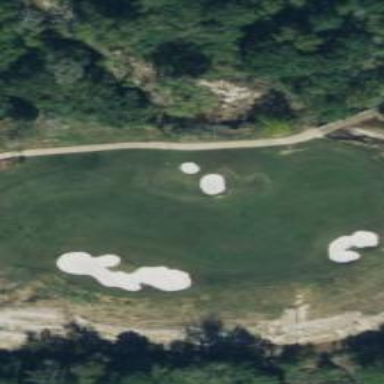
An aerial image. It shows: Golf fairway surrounded by grass.